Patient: sex F, age 59
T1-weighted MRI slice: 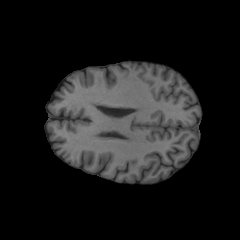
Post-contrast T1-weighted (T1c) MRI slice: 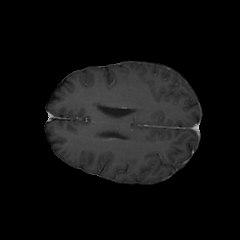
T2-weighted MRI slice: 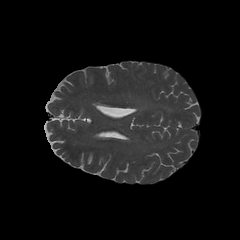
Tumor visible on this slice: no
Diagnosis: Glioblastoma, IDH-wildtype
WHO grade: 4